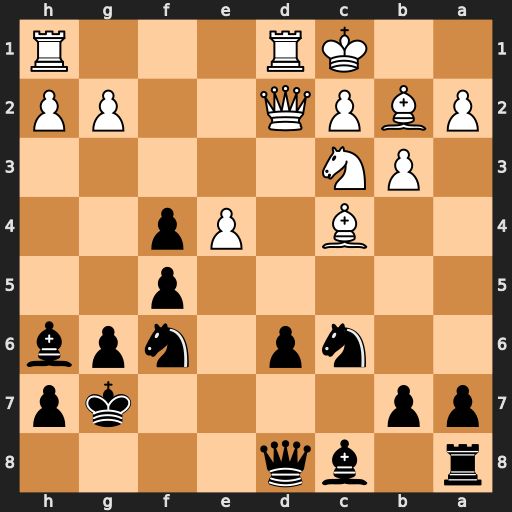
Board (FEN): r1bq4/pp4kp/2np1npb/5p2/2B1Pp2/1PN5/PBPQ2PP/2KR3R
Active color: b
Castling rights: -
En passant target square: -
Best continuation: f3 gxf3 Bxd2+